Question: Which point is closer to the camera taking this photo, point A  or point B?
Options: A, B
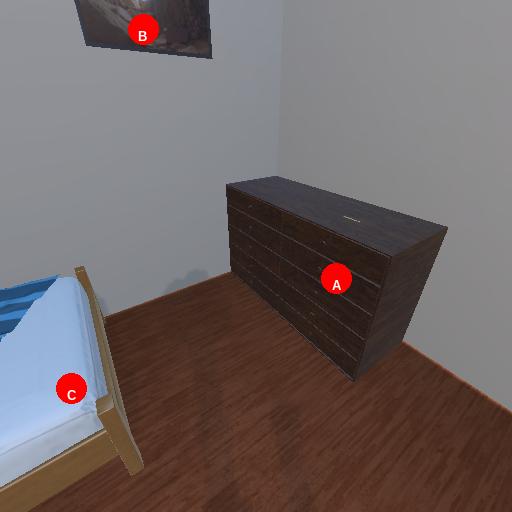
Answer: A